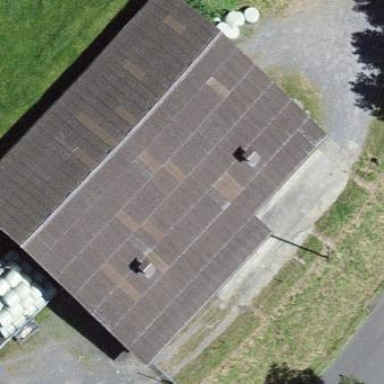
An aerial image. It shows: Rural barn.